Question: I have followed <URL>
Under my 'config_dev.yml' I have configured the following (I've started with just the 'bin' parameters but added extra configurations just in case something else was causing a problem.)
'''
assetic:
use_controller: %use_assetic_controller%
filters:
uglifycss:
bin: "%kernel.root_dir%/Resources/node_modules/.bin/uglifycss"
node: /usr/local/bin/node
apply_to: '\.css$'
uglifyjs2:
bin: "%kernel.root_dir%/Resources/node_modules/.bin/uglifyjs"
node: /usr/local/bin/node
apply_to: '\.js$'
'''
and in my 'base.html.twig' file:
'''
{% javascripts 'bundles/fosjsrouting/js/router.js'
'bundles/legalcheck/js/angular.min.js'
'bundles/legalcheck/js/plugins/*'
'bundles/legalcheck/js/app.js'
'bundles/legalcheck/js/controllers/*'
filter='uglifyjs2'
%}
<script type="text/javascript" src="{{ asset_url }}"></script>
{% endjavascripts %}
'''
and
'''
{% stylesheets 'bundles/legalcheck/css/*' filter='cssrewrite' filter='uglifycss' %}
<link rel="stylesheet" href="{{ asset_url }}" />
{% endstylesheets %}
'''
When I run 'php app/console assetic:dump --env=prod --verbose', all files are generated with no errors. They're even minified at this point!
However, when I load the app in the browser, of the CSS and JS assets return a 500 error.

<URL>. I am getting a signal "5" error from what seems like both UglifyJS and/or UglifyCSS, or Node itself. I suspect the wrong thing is being sent somewhere.
Any ideas? I'm running a local MAMP server to achieve a development environment. Also note I've taken the space out of "Git Repos" in my path to avoid obvious problems like path issues as a troubleshooting step.
# Update
I tried running the same settings in 'config_dev.yml' into my 'config_prod.yml' and found that everything works perfectly on the production side. It seems that trying to load the minified assets through 'app_dev.php' causes problems... but I still don't know what! It would be nice if minification could be tested through the dev environment, which is why I'm leaving the question open for both this problem and to encourage dialogue for a solution.
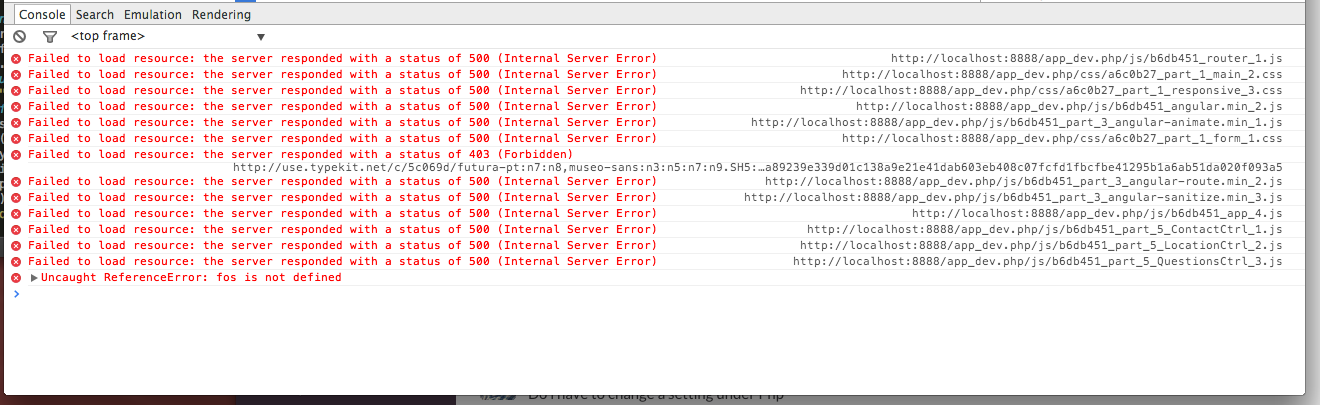
Answer: you're dumping the files with '--prod' ( which has disabled by default) ...
... and try to access them in the 'dev' environment afterwards.
If debug mode is asset collections will be split into files that look like this:
'''
<hash>_partX_<filename>.js
'''
This is what chrome devtools shows you and a problem while dumping on-the-fly leads to the '500' errors.
You didn't dump these files for debugging with the command you invoked and (as long as you don't have 'use_controller: true') they won't be dumped on the fly either.
If you have 'use_controller: true' ... any non-zero exit code of a filter-run will result in a '500' error. That's what you experience.
---
Either disable 'debug' mode for a single asset collection like this ...
'''
{% javascripts '...'
filter='uglifyjs2'
debug=false
%}
'''
... or add ...
'''
assetic:
debug: false
'''
to your to resolve the issue.
Finally dump your assets with 'app/console assetic:dump' and the correct environment flag.